Question: I tried to create an xml layout that has a border and a header and content like this image, but I have no idea how to create the header.

can anyone help?
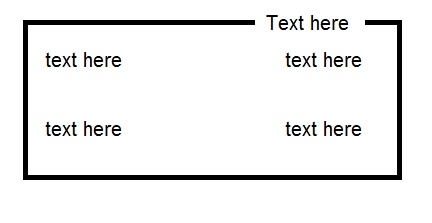
Answer: Start from here:
'''
<RelativeLayout xmlns:android="http://schemas.android.com/apk/res/android"
android:layout_width="wrap_content"
android:layout_height="wrap_content"
android:background="@drawable/rectangle">
<TextView
android:id="@+id/headerText"
android:layout_width="wrap_content"
android:layout_height="wrap_content"
android:layout_alignParentRight="true"
android:paddingLeft="20dp"
android:paddingRight="20dp"
android:layout_marginRight="20dp"
android:background="#FFFFFF"
android:text="Text here" />
<TextView
android:id="@+id/text1"
android:layout_width="wrap_content"
android:layout_height="wrap_content"
android:layout_below="@+id/headerText"
android:layout_alignParentLeft="true"
android:padding="30dp"
android:text="Text here" />
<TextView
android:id="@+id/text2"
android:layout_width="wrap_content"
android:layout_height="wrap_content"
android:layout_alignParentLeft="true"
android:layout_below="@+id/text1"
android:padding="30dp"
android:text="Text here" />
<TextView
android:id="@+id/text3"
android:layout_width="wrap_content"
android:layout_height="wrap_content"
android:layout_below="@+id/headerText"
android:layout_alignParentRight="true"
android:padding="30dp"
android:text="Text here" />
<TextView
android:id="@+id/text4"
android:layout_width="wrap_content"
android:layout_height="wrap_content"
android:layout_alignParentRight="true"
android:layout_below="@+id/text3"
android:padding="30dp"
android:text="Text here" />
</RelativeLayout>
'''
rectangle.xml
'''
<?xml version="1.0" encoding="utf-8"?>
<layer-list xmlns:android="http://schemas.android.com/apk/res/android">
<item android:bottom="8dp" android:top="8dp" android:left="8dp" android:right="8dp">
<shape >
<stroke android:color="@android:color/black"
android:width="1dip"/>
</shape>
</item>
</layer-list>
'''